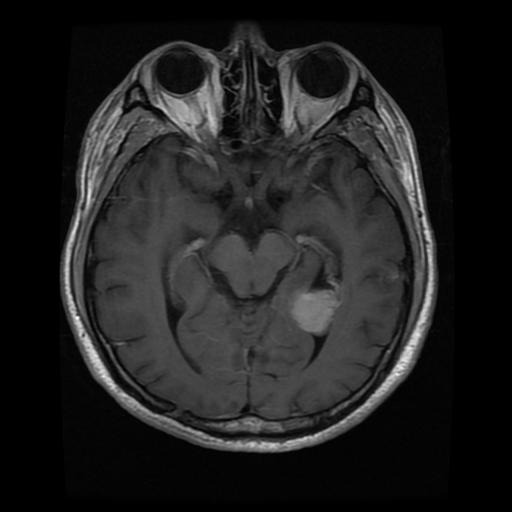
Label: meningioma